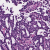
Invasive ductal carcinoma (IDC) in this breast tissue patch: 1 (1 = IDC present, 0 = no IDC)